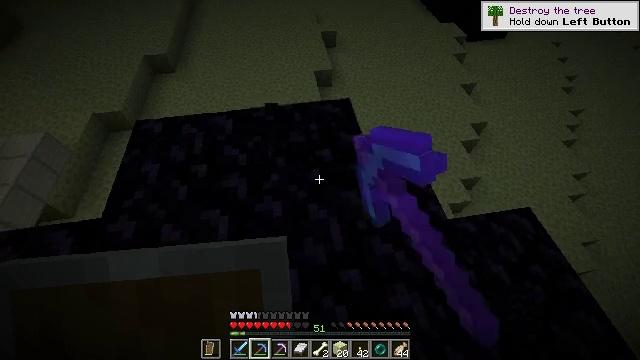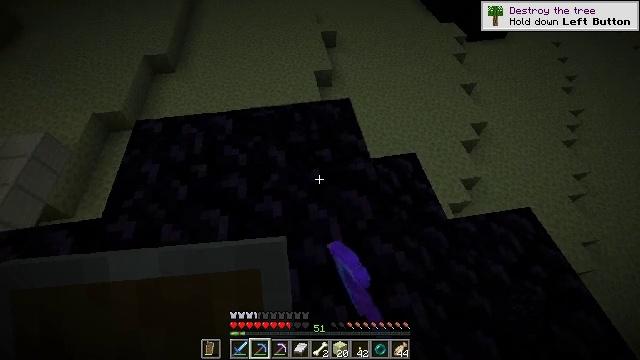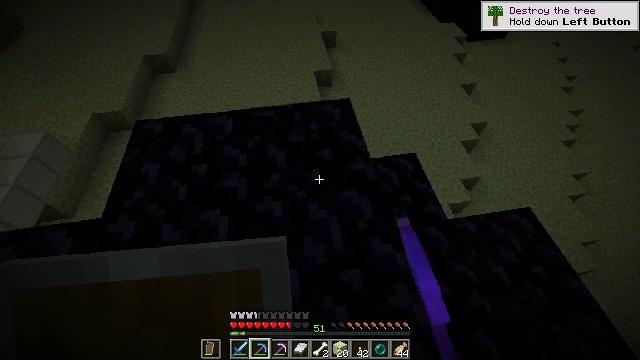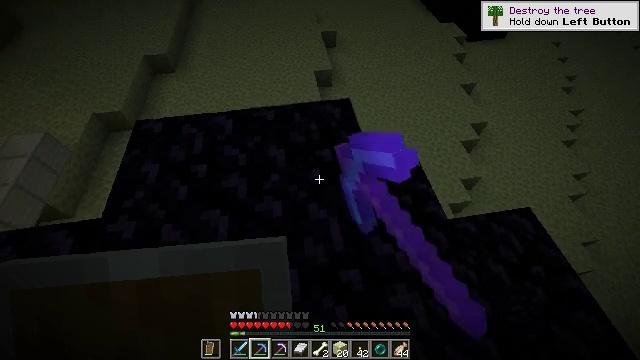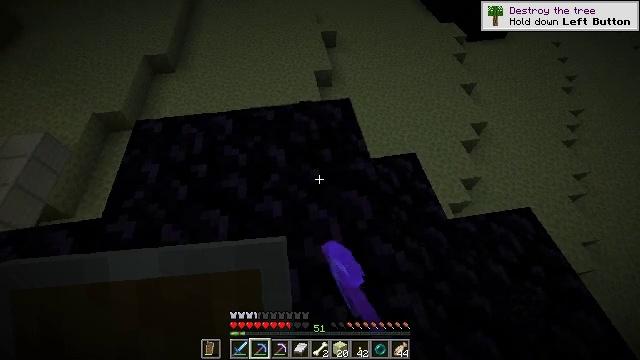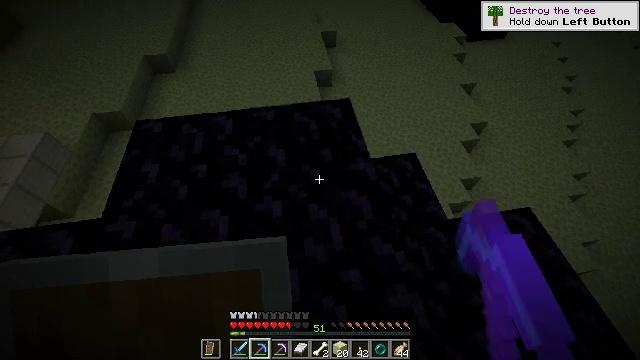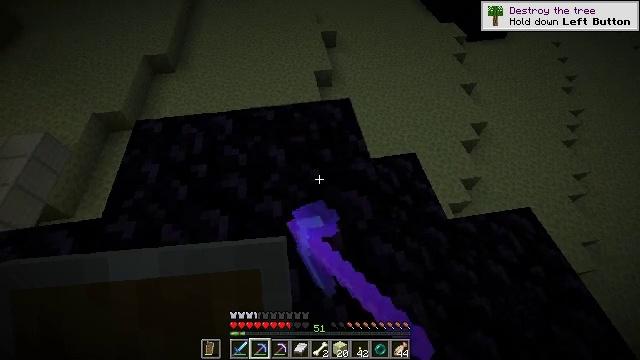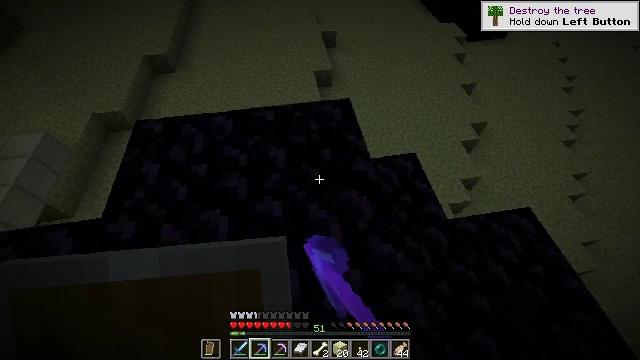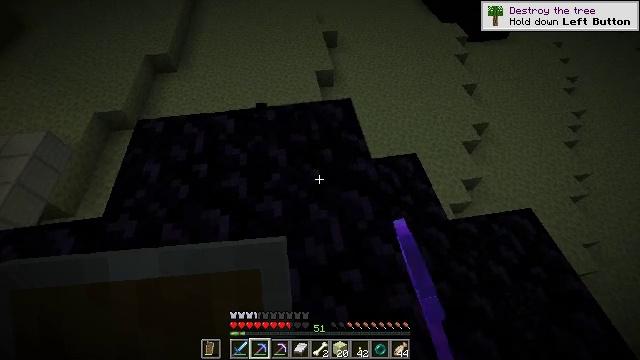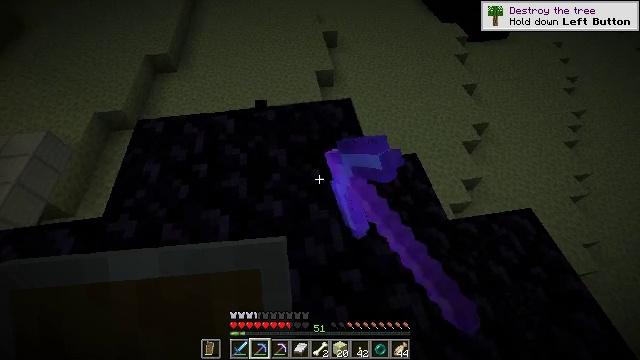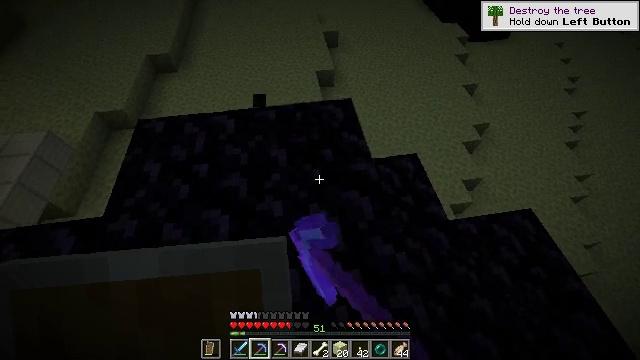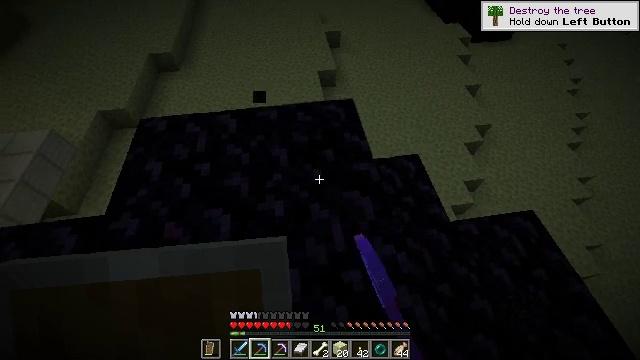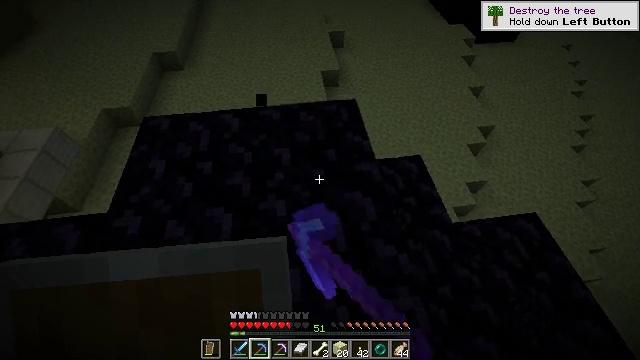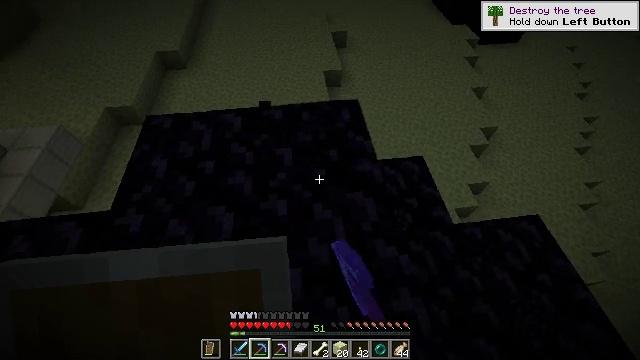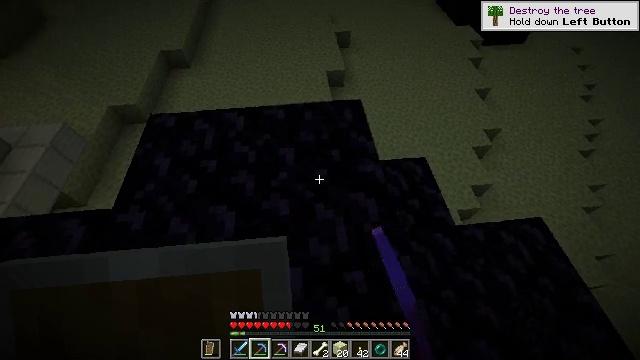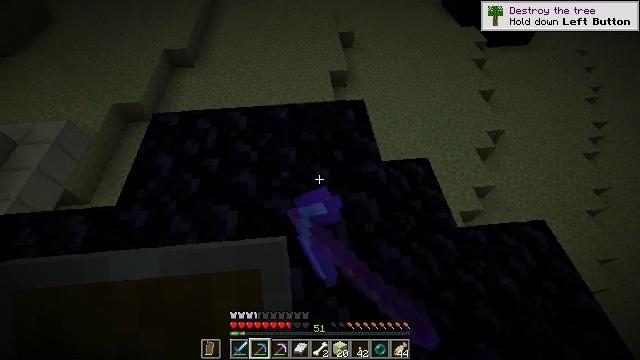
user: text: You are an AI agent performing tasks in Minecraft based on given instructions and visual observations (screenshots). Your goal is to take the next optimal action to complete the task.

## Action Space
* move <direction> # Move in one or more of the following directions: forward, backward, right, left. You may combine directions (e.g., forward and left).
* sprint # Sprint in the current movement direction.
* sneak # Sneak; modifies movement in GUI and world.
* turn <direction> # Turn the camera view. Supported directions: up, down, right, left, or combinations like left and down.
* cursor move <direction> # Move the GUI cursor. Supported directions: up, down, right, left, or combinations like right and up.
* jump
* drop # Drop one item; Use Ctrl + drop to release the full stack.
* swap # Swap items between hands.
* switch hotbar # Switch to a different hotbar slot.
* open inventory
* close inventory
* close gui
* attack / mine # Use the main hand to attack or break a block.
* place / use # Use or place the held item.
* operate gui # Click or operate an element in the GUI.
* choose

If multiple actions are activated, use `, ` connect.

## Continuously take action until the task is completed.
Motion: motion action
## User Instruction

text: Break the obsidian using a diamond or netherite pickaxe.
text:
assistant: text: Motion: attack / mine
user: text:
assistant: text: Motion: attack / mine
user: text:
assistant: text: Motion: attack / mine
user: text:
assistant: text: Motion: attack / mine
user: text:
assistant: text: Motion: attack / mine
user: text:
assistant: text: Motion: attack / mine
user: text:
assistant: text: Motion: attack / mine
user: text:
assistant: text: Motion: attack / mine
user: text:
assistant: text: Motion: attack / mine
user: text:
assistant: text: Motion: attack / mine
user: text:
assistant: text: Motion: attack / mine
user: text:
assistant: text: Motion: attack / mine
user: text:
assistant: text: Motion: attack / mine
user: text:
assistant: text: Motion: attack / mine
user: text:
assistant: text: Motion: attack / mine
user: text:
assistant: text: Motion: turn left, attack / mine
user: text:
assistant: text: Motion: attack / mine
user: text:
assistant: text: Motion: attack / mine
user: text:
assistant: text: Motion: turn left, attack / mine
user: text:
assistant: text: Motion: turn left, attack / mine
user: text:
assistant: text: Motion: attack / mine
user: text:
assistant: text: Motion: attack / mine
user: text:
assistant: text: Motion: attack / mine
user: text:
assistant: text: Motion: attack / mine
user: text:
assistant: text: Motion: attack / mine
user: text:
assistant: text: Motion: attack / mine
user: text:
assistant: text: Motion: attack / mine
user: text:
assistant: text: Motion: attack / mine
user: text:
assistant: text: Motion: attack / mine
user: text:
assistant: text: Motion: attack / mine